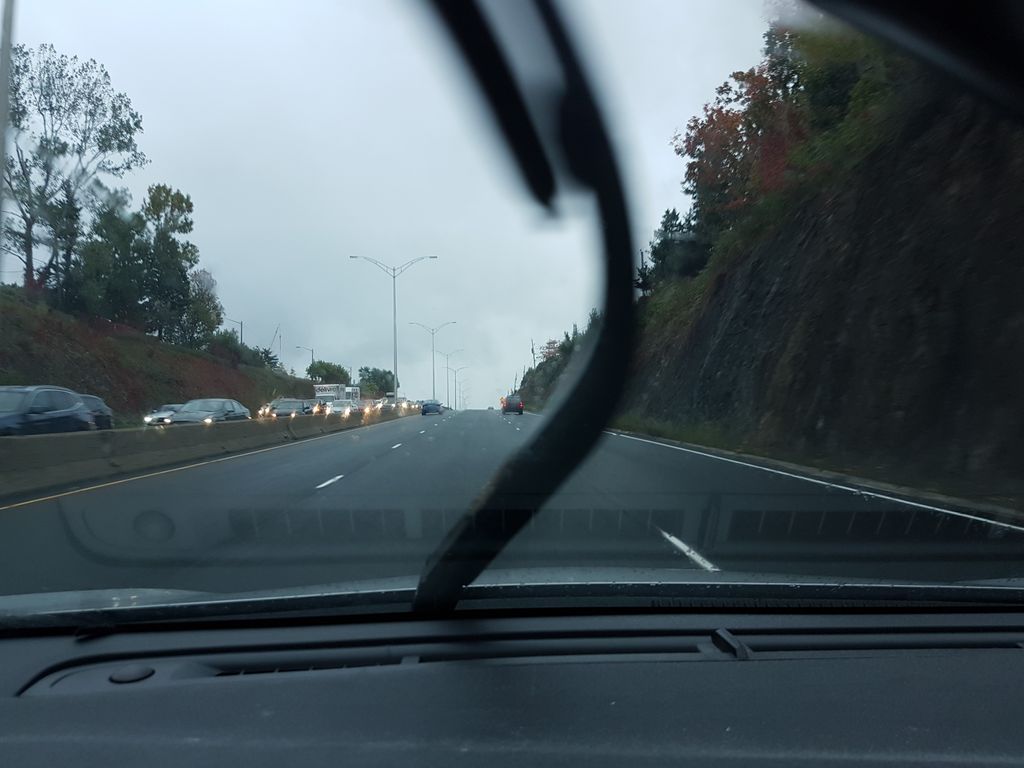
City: quebec_city